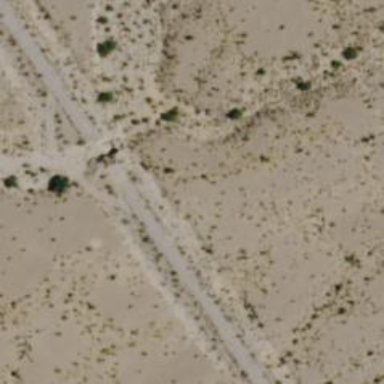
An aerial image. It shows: Historic road track.